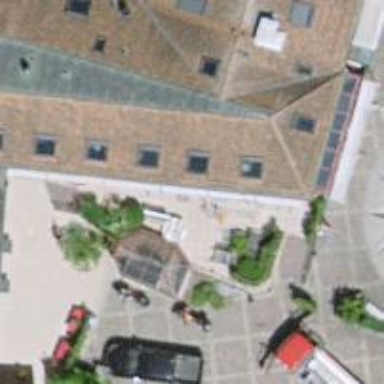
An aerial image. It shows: Restaurant.